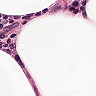
Metastatic tissue present: no